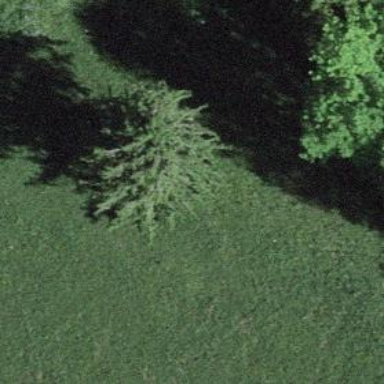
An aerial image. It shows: Evergreen needleleaved tree typically found in agricultural areas.